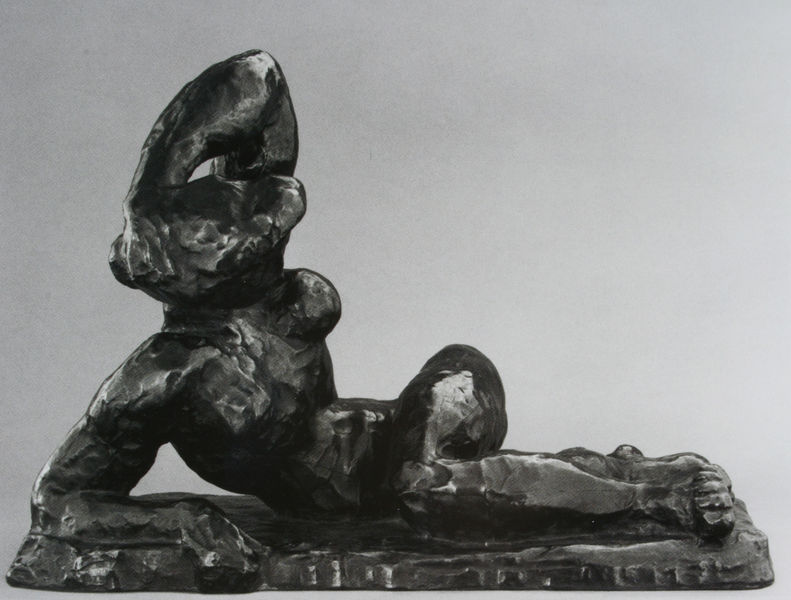
Titel: Nu couché, Liegender Akt
Künstler: Henri Matisse
Institution: Privatsammlung
Schlagwörter: akt, kopf, nackt, brust, frau, grau, schwarz, weiss, dame, arm, mensch, sockel, spiegelung, skulptur, beine, bein, brüste, liegen, glanz, metall, bronze, plastik, rodin, liegend, foto, fotografie, photographie, fuss, liegende, posieren, photo, hüfte, sulptur